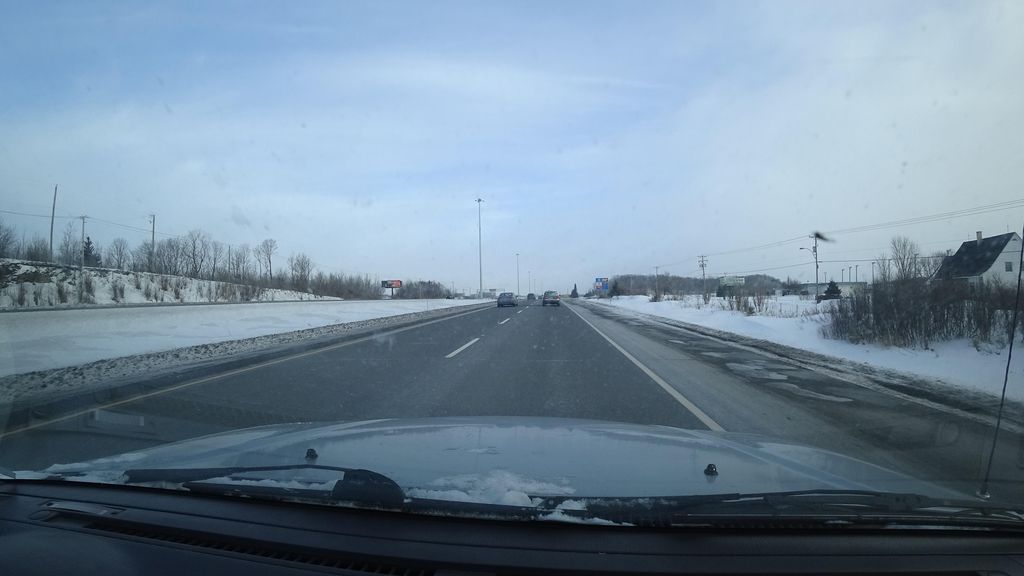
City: quebec_city